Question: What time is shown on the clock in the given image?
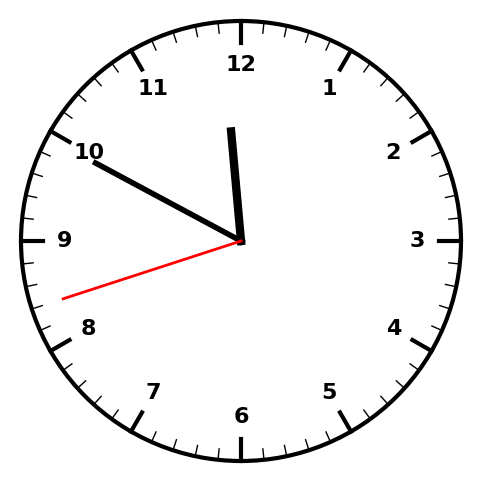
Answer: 11:49:42